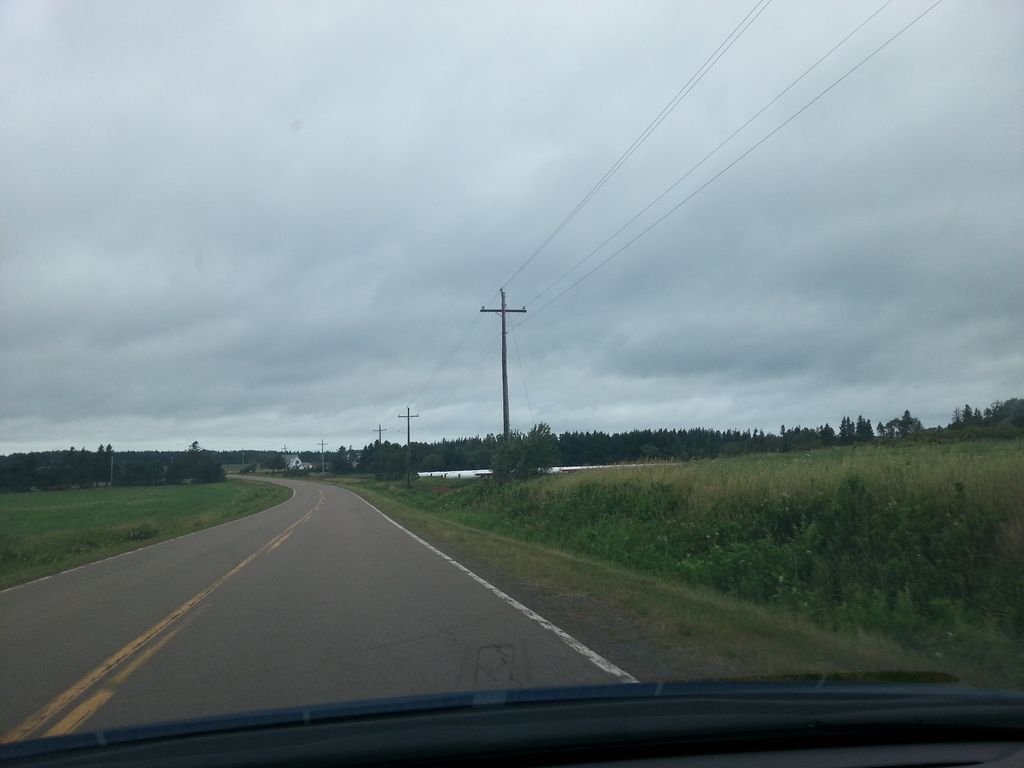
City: charlottetown